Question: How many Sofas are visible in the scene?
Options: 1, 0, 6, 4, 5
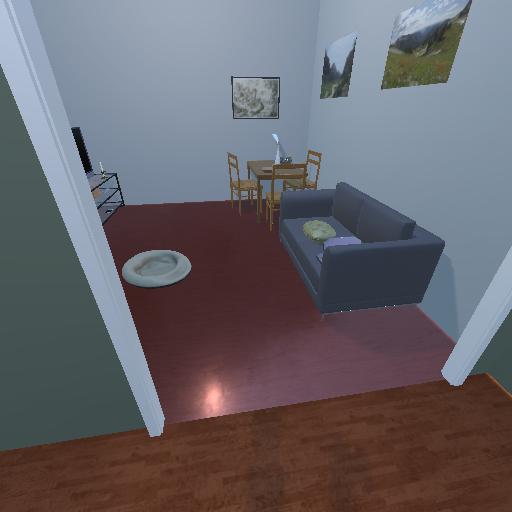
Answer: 1